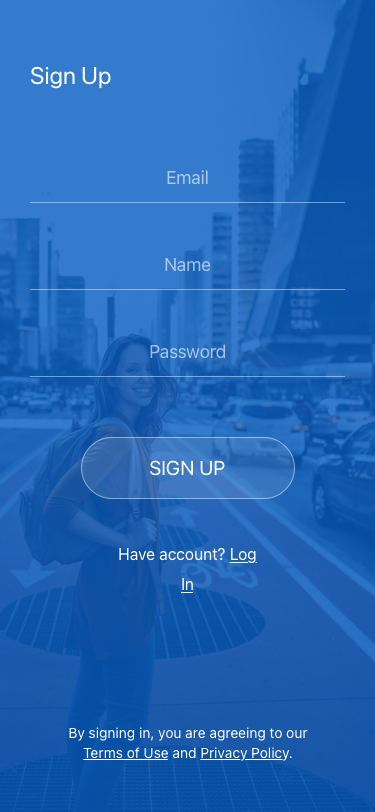
Text in this UI design:
By signing in, you are agreeing to our Terms of Use and Privacy Policy.
Have account? Log In
Sign up
Password
Name
Email
Sign Up